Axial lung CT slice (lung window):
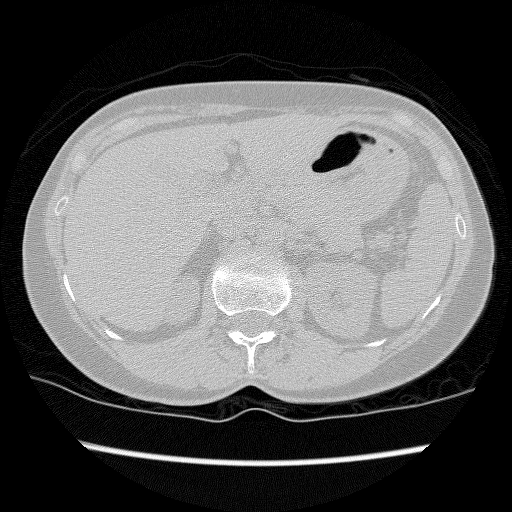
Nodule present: no